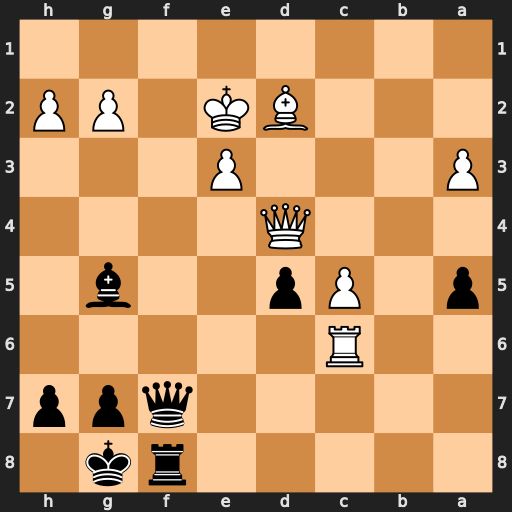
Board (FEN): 5rk1/5qpp/2R5/p1Pp2b1/3Q4/P3P3/3BK1PP/8
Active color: b
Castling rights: -
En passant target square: -
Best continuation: Qf1#